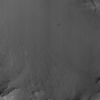
Label: not_dusty